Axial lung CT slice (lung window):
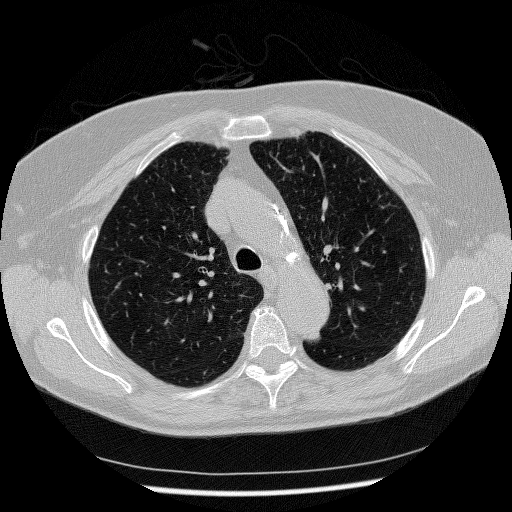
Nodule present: no